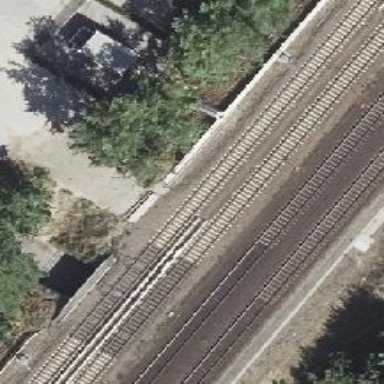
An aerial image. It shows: Railway signal.